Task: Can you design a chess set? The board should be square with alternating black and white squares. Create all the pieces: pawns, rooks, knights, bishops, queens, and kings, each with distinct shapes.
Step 2088:
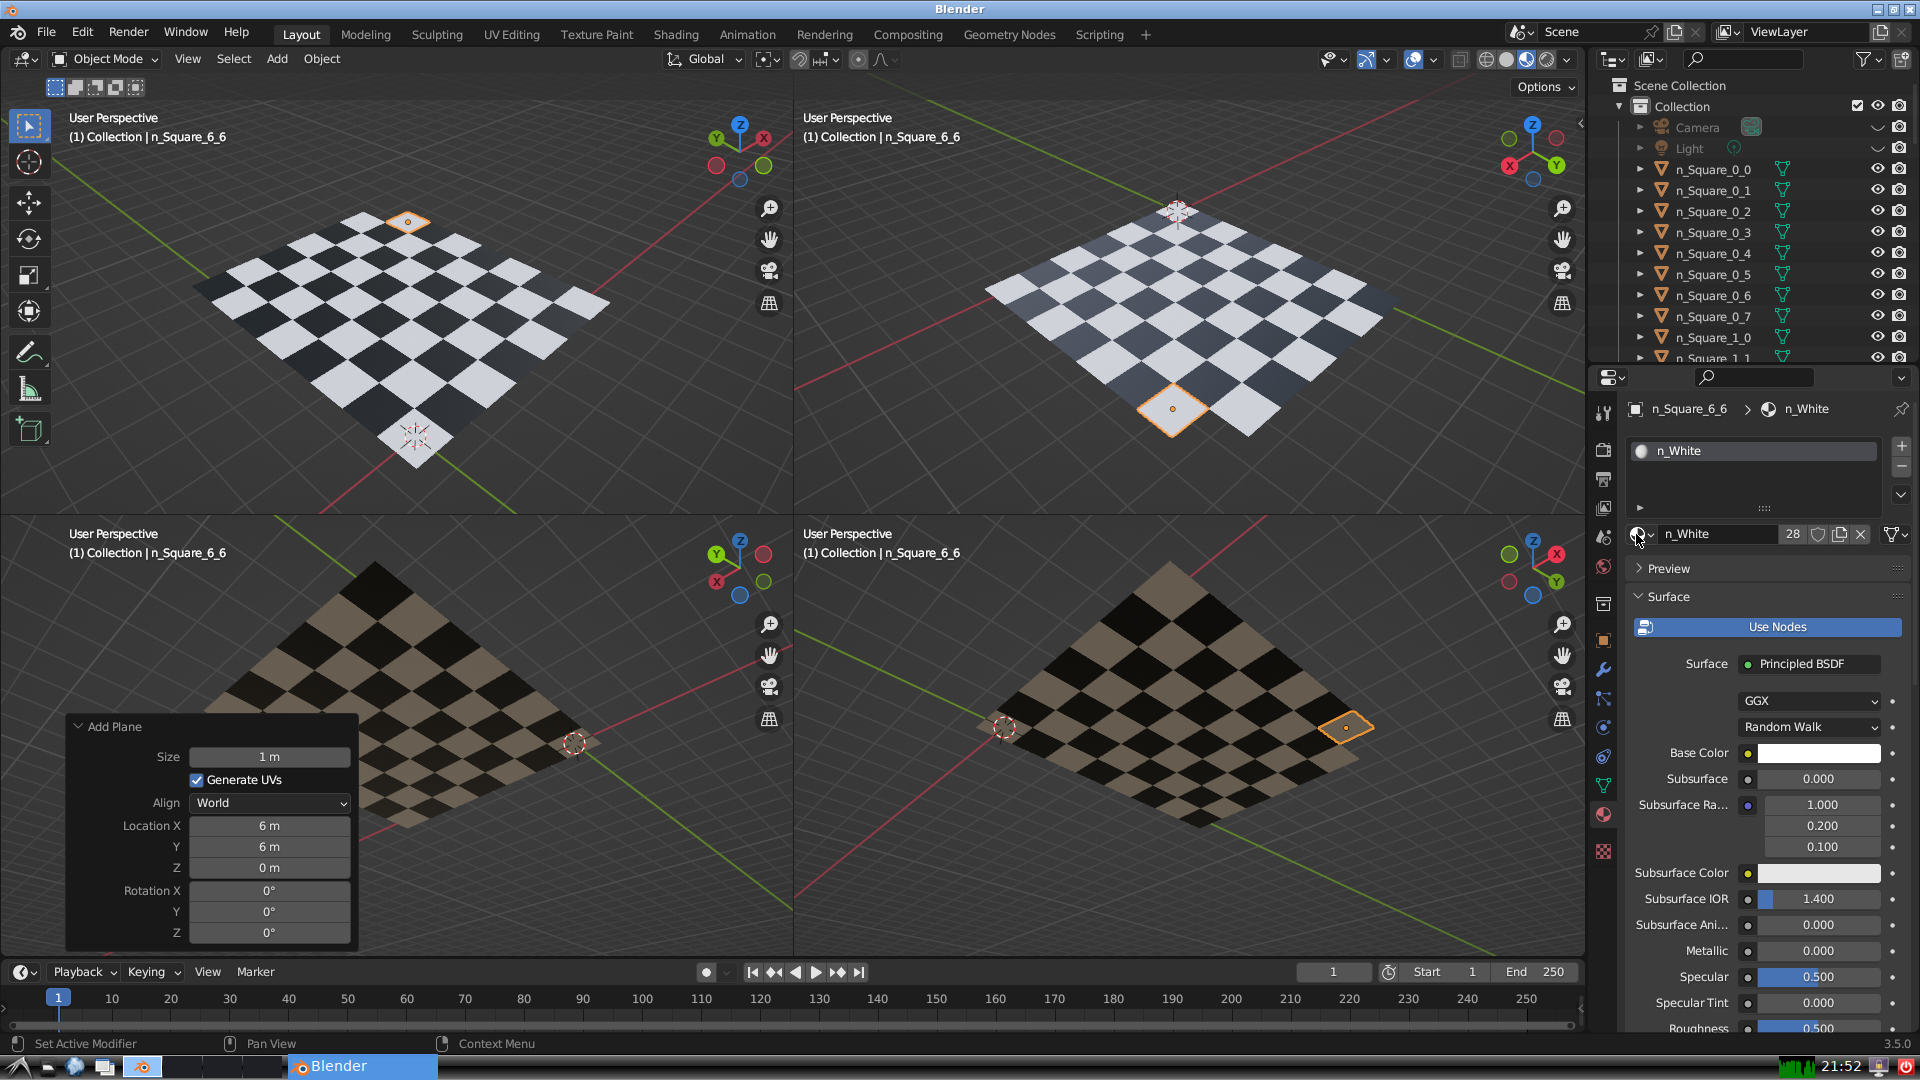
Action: {"mouse_move": [278, 58]}